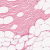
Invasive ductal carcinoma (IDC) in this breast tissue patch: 0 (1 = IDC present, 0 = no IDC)